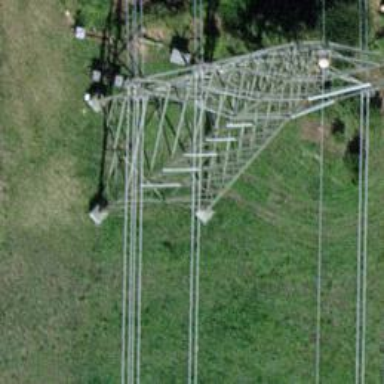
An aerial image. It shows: Power tower.